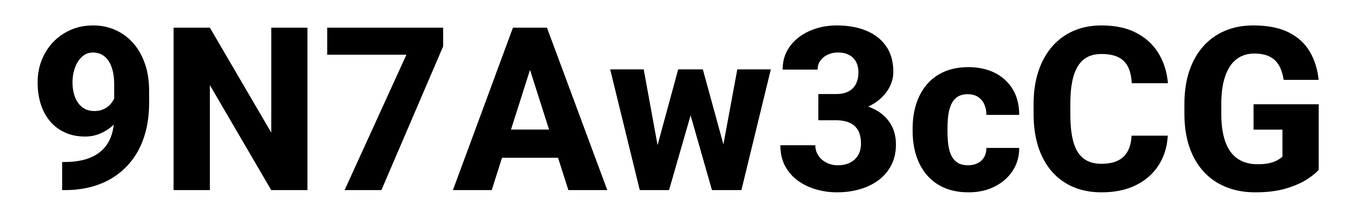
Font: Roboto_ExtraBold